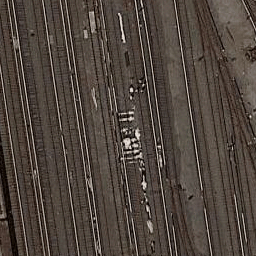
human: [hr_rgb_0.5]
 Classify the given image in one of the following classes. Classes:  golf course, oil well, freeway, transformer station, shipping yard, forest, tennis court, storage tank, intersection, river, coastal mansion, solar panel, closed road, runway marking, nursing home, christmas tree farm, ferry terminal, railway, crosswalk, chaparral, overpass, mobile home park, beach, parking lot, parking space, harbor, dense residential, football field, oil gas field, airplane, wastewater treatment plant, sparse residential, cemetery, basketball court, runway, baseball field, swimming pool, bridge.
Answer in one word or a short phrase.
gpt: railway